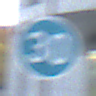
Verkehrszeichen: VorgeschriebeneMindestgeschwindigkeit
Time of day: SunriseSunset
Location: Outdoor (Urban)
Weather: PartlyCloudy
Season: NotSpecified
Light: Natural